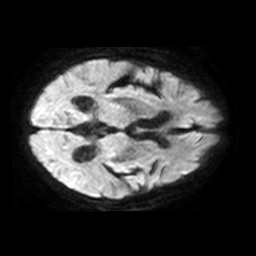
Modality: TRACE
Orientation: axial
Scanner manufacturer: philips
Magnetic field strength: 1.5 T
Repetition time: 4.637 s
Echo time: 0.07843 s